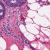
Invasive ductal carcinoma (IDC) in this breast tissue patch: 0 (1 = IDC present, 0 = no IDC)